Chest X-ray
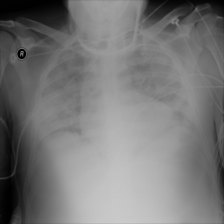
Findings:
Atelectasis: negative
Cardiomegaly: negative
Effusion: negative
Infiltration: positive
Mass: negative
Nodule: positive
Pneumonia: negative
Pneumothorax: negative
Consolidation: negative
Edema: positive
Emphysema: negative
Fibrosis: negative
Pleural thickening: negative
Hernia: negative